Question: Detect the length of the red line, where the side length of each grid on the chessboard is 0.5. The length of the red line is an integer multiple of the length of the floor tile. How long is the red line in the picture?
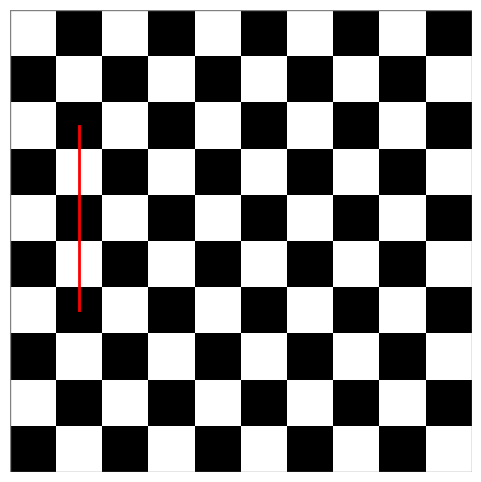
Answer: 2.0